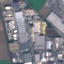
Land use / land cover class: Industrial